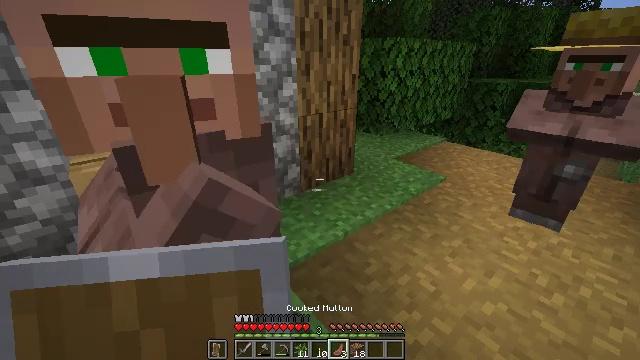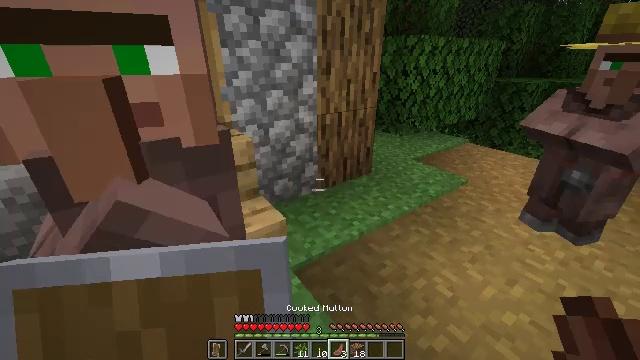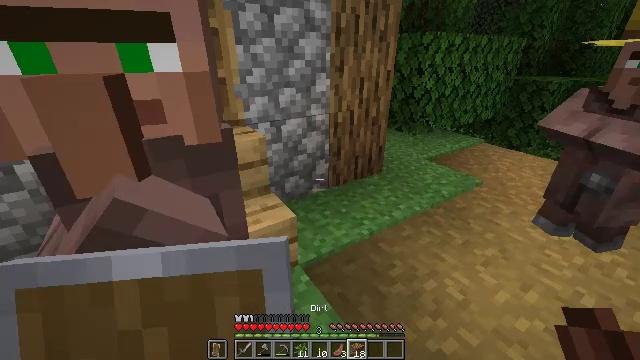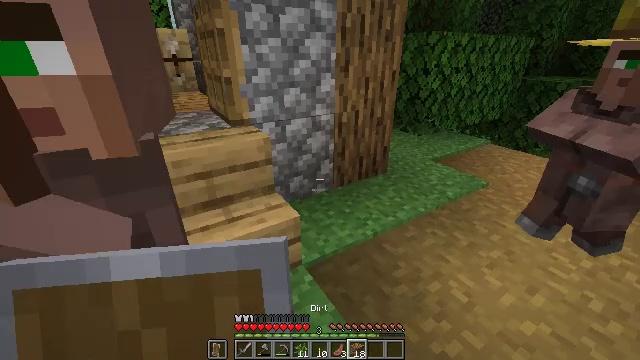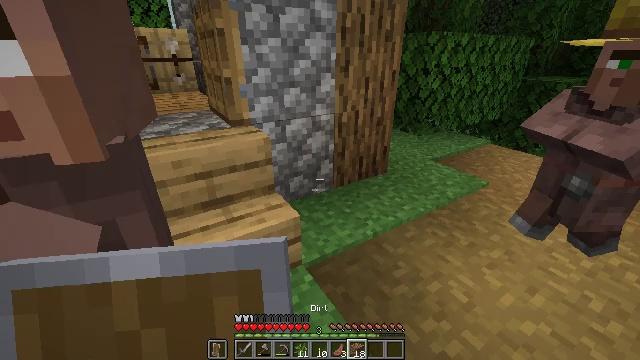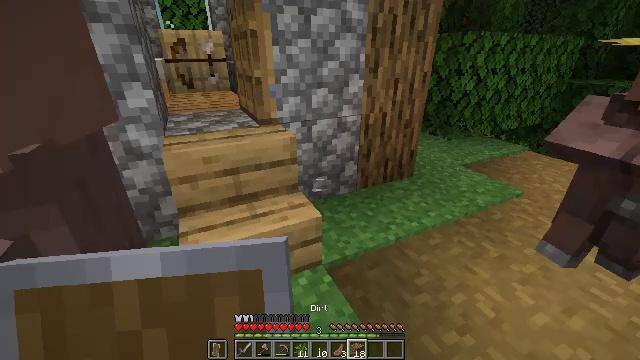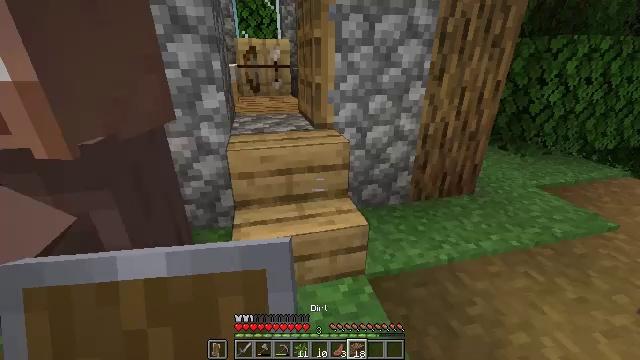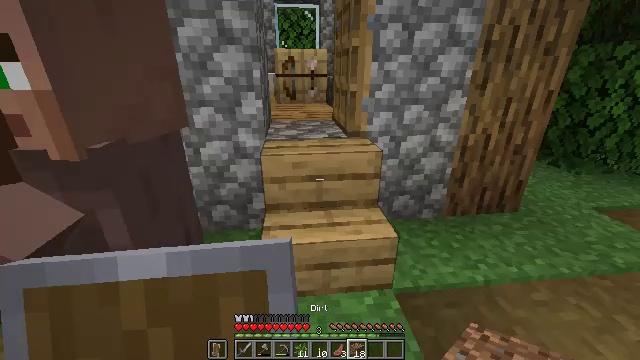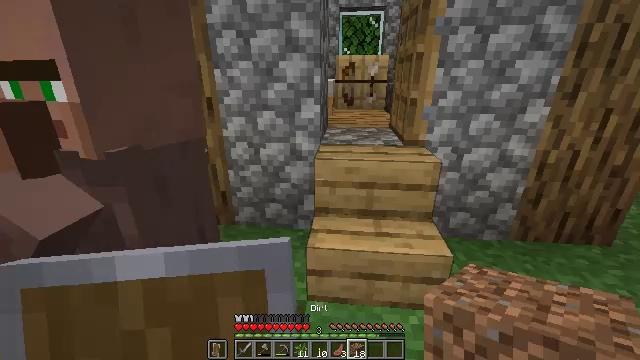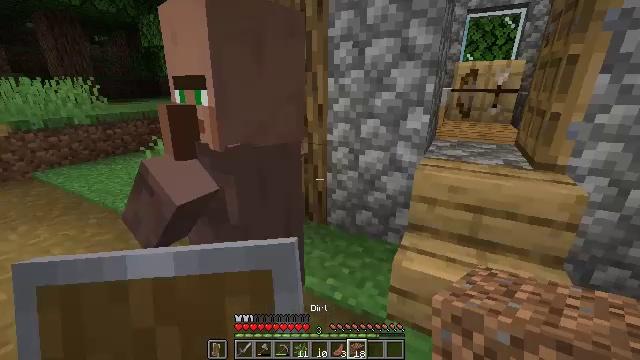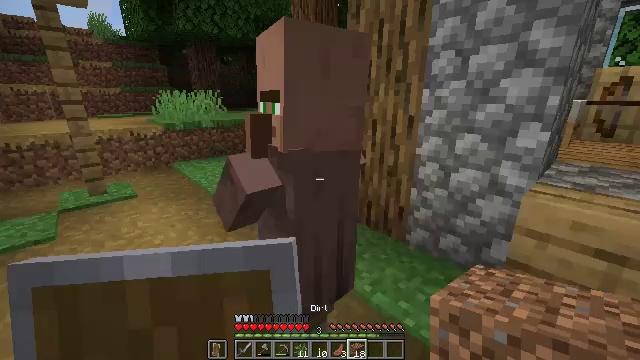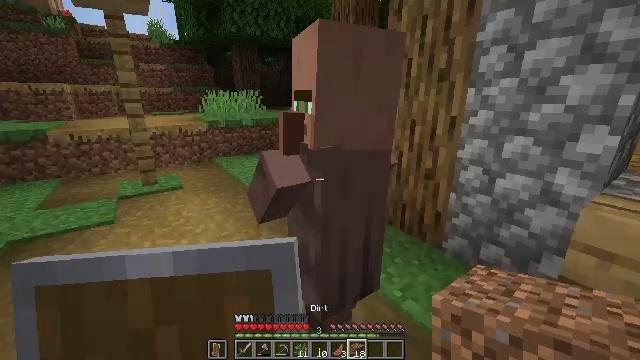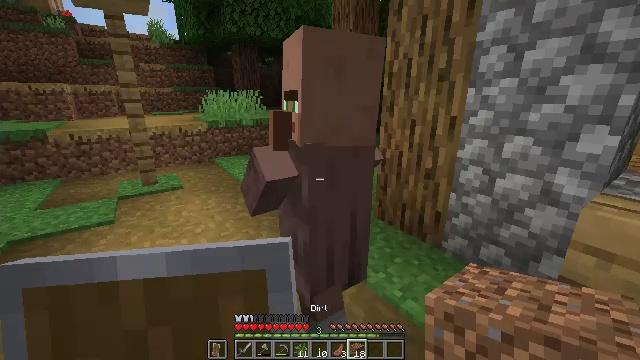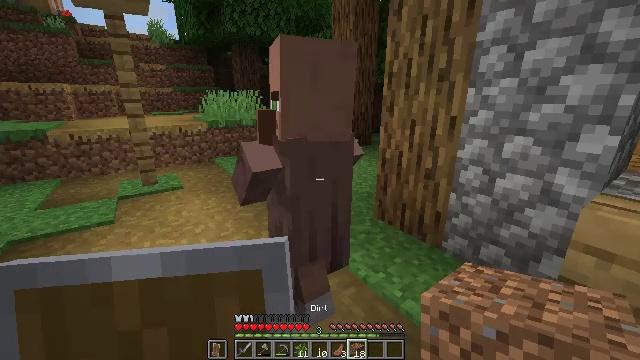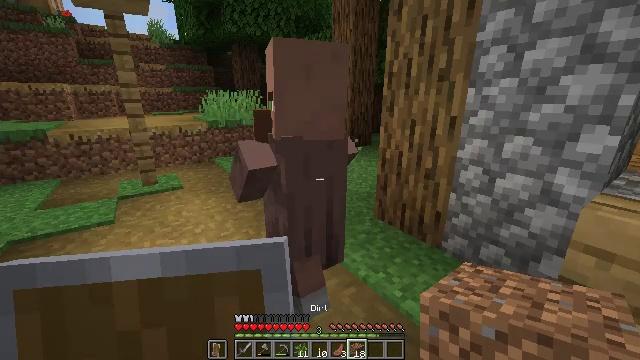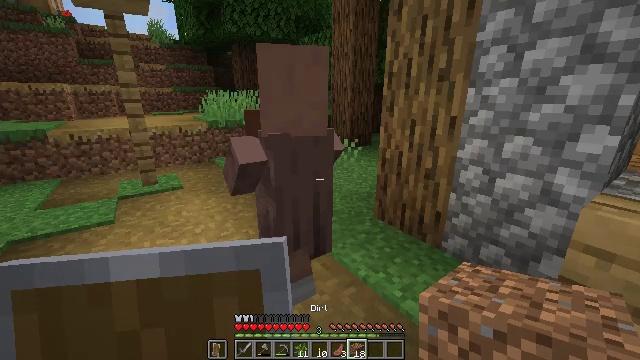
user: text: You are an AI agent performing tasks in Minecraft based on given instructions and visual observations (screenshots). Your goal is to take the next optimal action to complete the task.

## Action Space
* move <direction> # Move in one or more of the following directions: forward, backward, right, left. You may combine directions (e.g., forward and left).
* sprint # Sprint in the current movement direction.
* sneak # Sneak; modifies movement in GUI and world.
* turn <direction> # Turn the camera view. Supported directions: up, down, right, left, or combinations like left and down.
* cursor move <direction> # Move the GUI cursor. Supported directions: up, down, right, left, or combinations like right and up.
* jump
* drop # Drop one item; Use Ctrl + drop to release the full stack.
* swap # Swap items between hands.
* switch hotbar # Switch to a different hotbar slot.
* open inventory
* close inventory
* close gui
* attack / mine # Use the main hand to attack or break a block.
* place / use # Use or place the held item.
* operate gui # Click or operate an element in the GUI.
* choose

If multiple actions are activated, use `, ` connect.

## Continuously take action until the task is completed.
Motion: motion action
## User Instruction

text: Gather the smithing table into your inventory.
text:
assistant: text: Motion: turn left
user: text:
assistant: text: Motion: turn left
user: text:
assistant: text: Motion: turn left
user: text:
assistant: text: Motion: no_op
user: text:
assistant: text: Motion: turn left
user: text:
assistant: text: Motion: turn left and up
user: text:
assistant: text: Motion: turn left and up
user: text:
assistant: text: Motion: turn left and up
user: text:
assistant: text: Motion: turn left and up
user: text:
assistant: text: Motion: turn left and up
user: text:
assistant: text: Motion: turn left
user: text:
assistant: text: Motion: no_op
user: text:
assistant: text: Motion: no_op
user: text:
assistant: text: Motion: no_op
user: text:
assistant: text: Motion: no_op
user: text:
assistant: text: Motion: move back, turn right and up
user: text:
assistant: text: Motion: move back, turn right and up
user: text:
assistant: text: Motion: move back
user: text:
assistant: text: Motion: turn left and up
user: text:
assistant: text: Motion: turn left
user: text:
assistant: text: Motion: no_op
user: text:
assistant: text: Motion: no_op
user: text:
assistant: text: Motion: no_op
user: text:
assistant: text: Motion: no_op
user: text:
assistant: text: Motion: no_op
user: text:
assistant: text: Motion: no_op
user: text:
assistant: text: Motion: no_op
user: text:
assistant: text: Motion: turn right and up
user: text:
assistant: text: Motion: turn right and up
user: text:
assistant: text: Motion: no_op